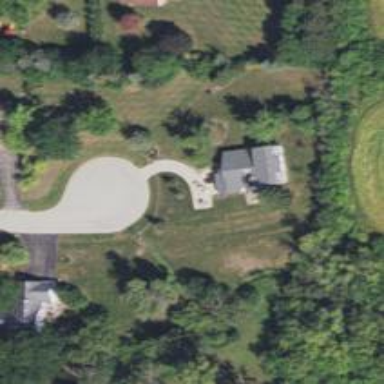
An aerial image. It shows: Driveway.